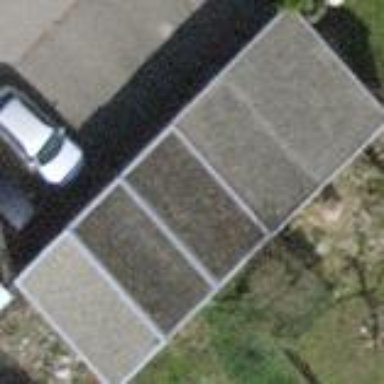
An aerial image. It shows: Group of garages.